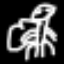
Label: angel